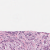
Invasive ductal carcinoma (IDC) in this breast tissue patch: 1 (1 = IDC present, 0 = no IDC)